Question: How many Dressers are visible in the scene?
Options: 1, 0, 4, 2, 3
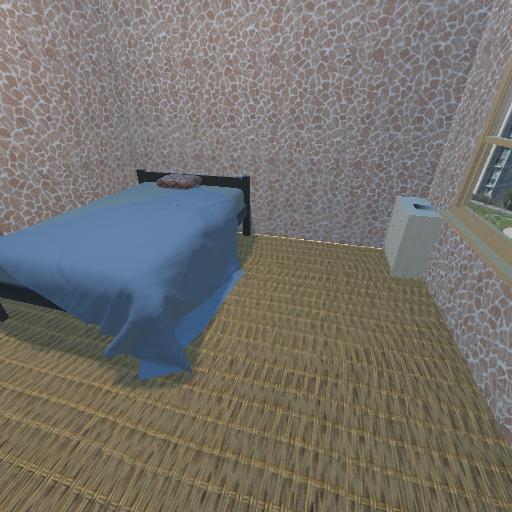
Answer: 1